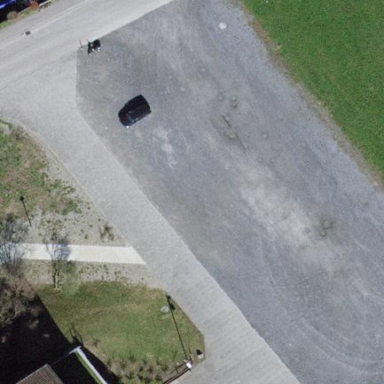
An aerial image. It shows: Parking area with unpaved surface.